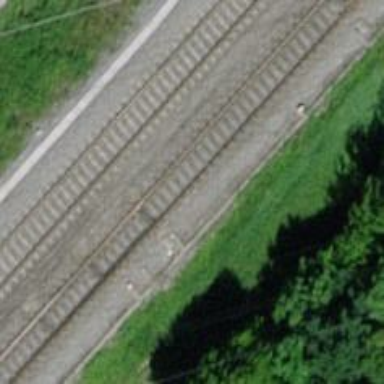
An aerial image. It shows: Single railway track with electrified contact line.